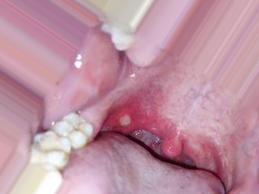
Condition: Mouth Ulcer